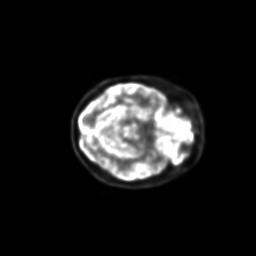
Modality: PET
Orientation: axial
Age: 46
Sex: female
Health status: ill